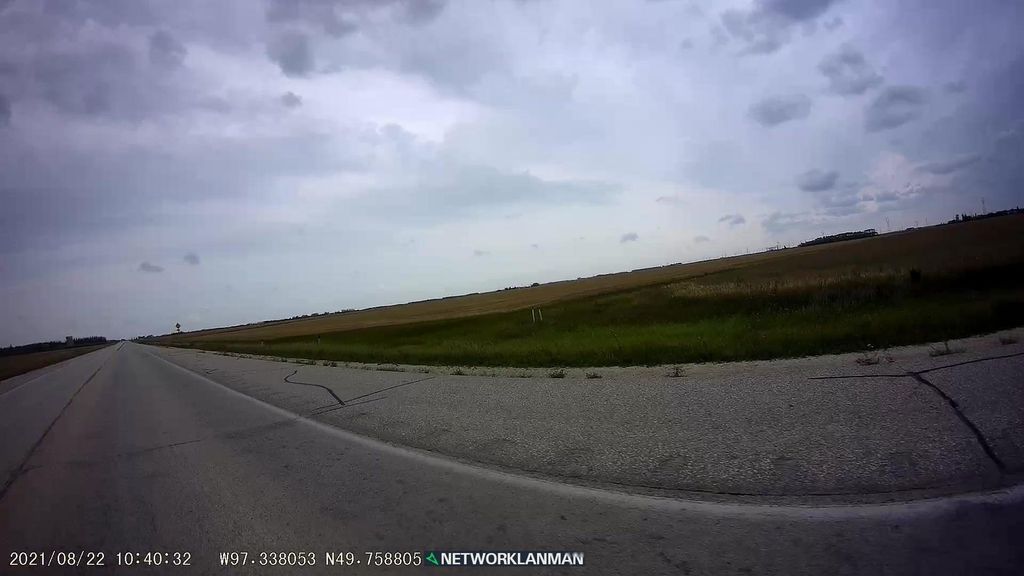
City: winnipeg